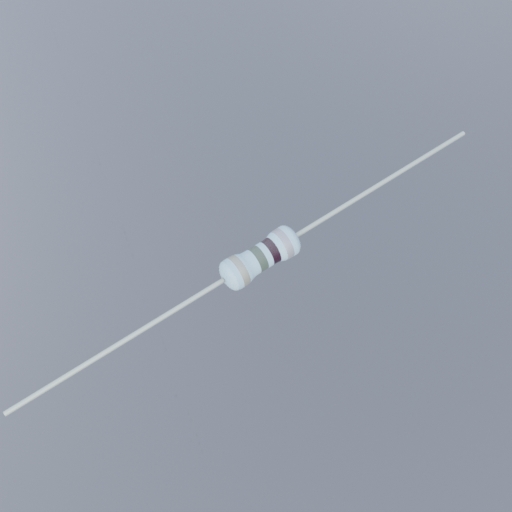
Resistor colour bands (in order): silver, gray, black, silver